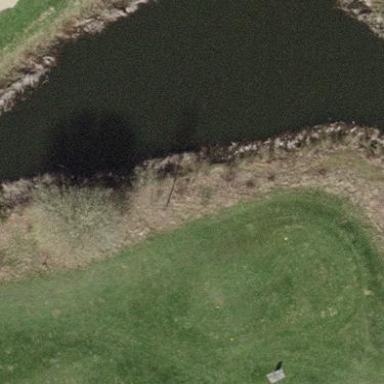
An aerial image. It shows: Water hazard on golf course. The hazard is natural water feature.